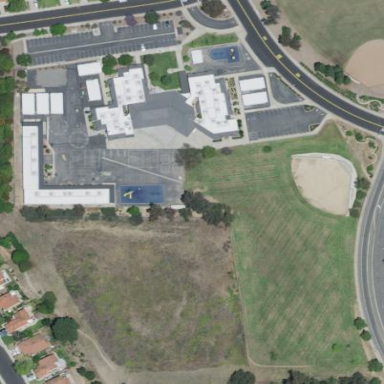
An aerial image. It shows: School.